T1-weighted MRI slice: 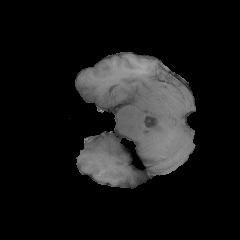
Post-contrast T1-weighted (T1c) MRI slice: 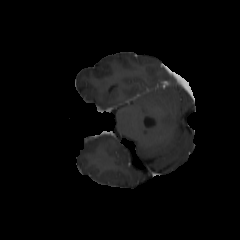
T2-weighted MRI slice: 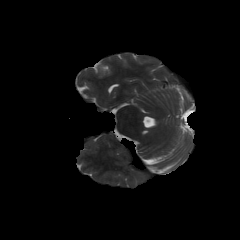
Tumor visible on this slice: no